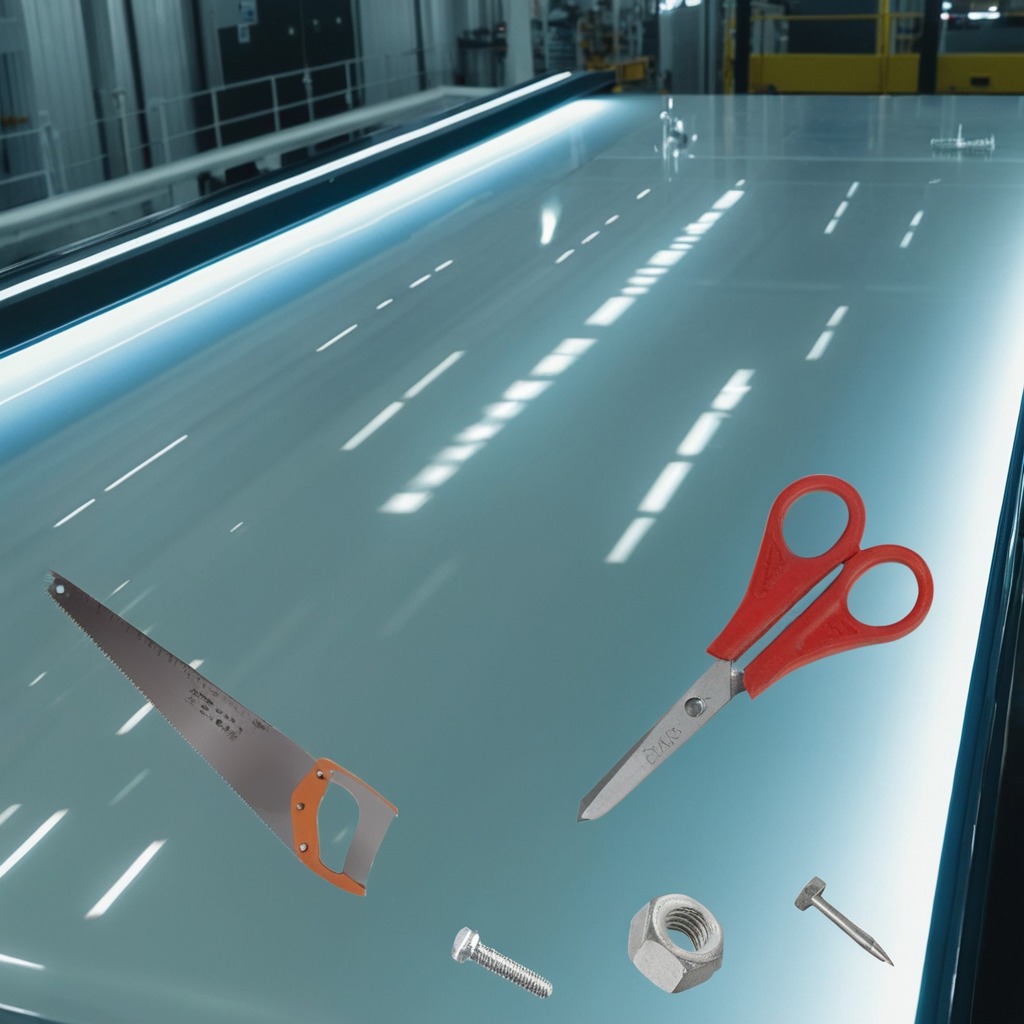
A metal machine screw, an iron nail, a handheld metal saw, a metal nut, and a pair of scissors are lying on a high-gloss table in a ship maintenance bay industrial lighting.